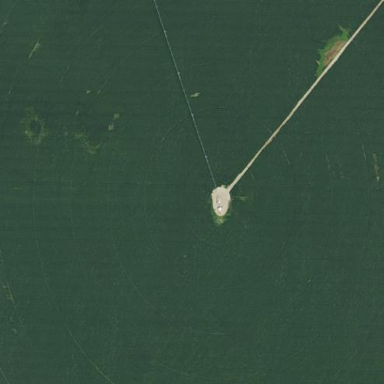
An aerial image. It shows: Farmland with pivot irrigation system.